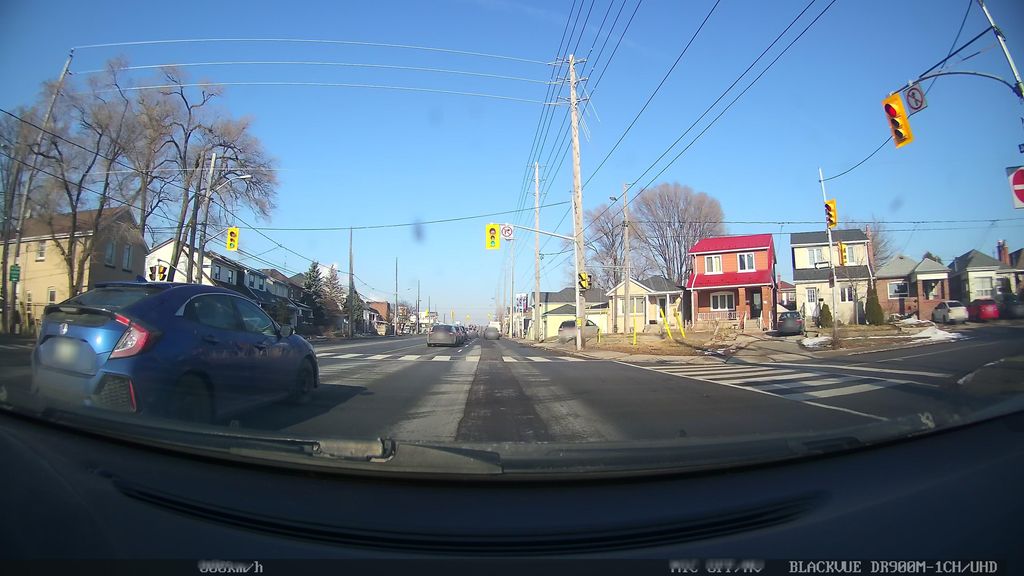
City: toronto